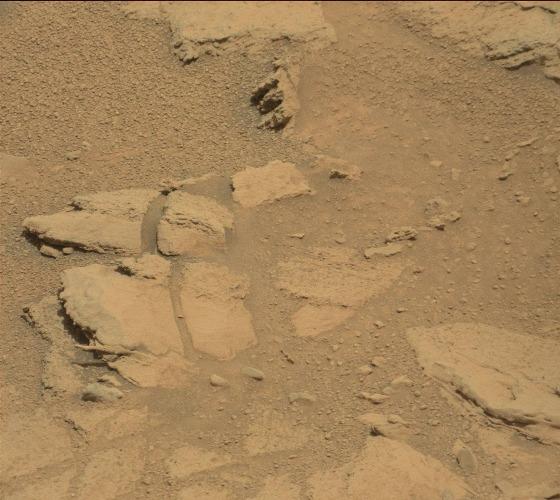
Terrain classes present: Bedrock, Gravel / Sand / Soil, Rock, Shadow